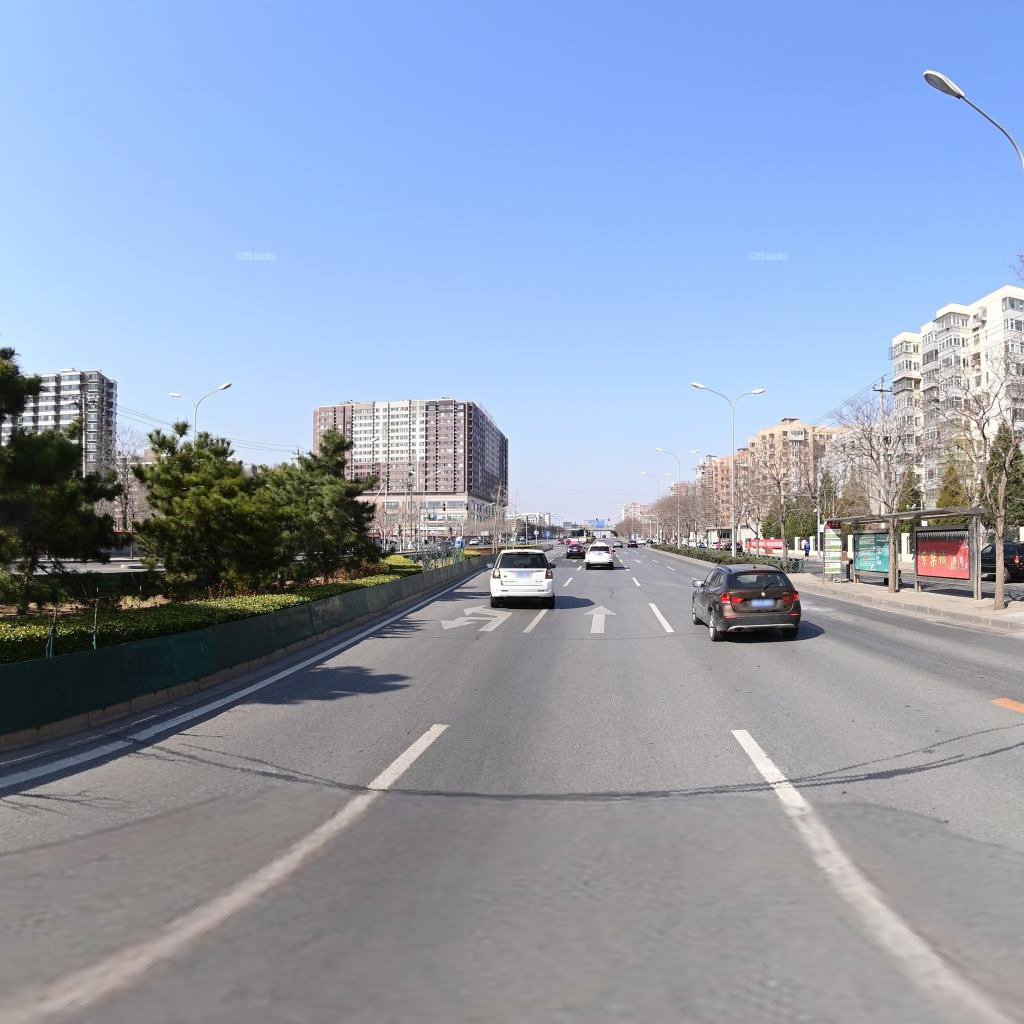
Region: Haidian
Road damage annotations: transverse patch, longitudinal patch, transverse patch